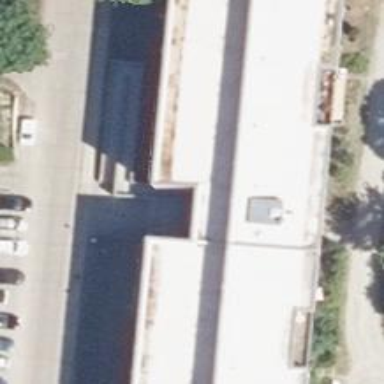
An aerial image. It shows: Building with white flat roof.